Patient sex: M
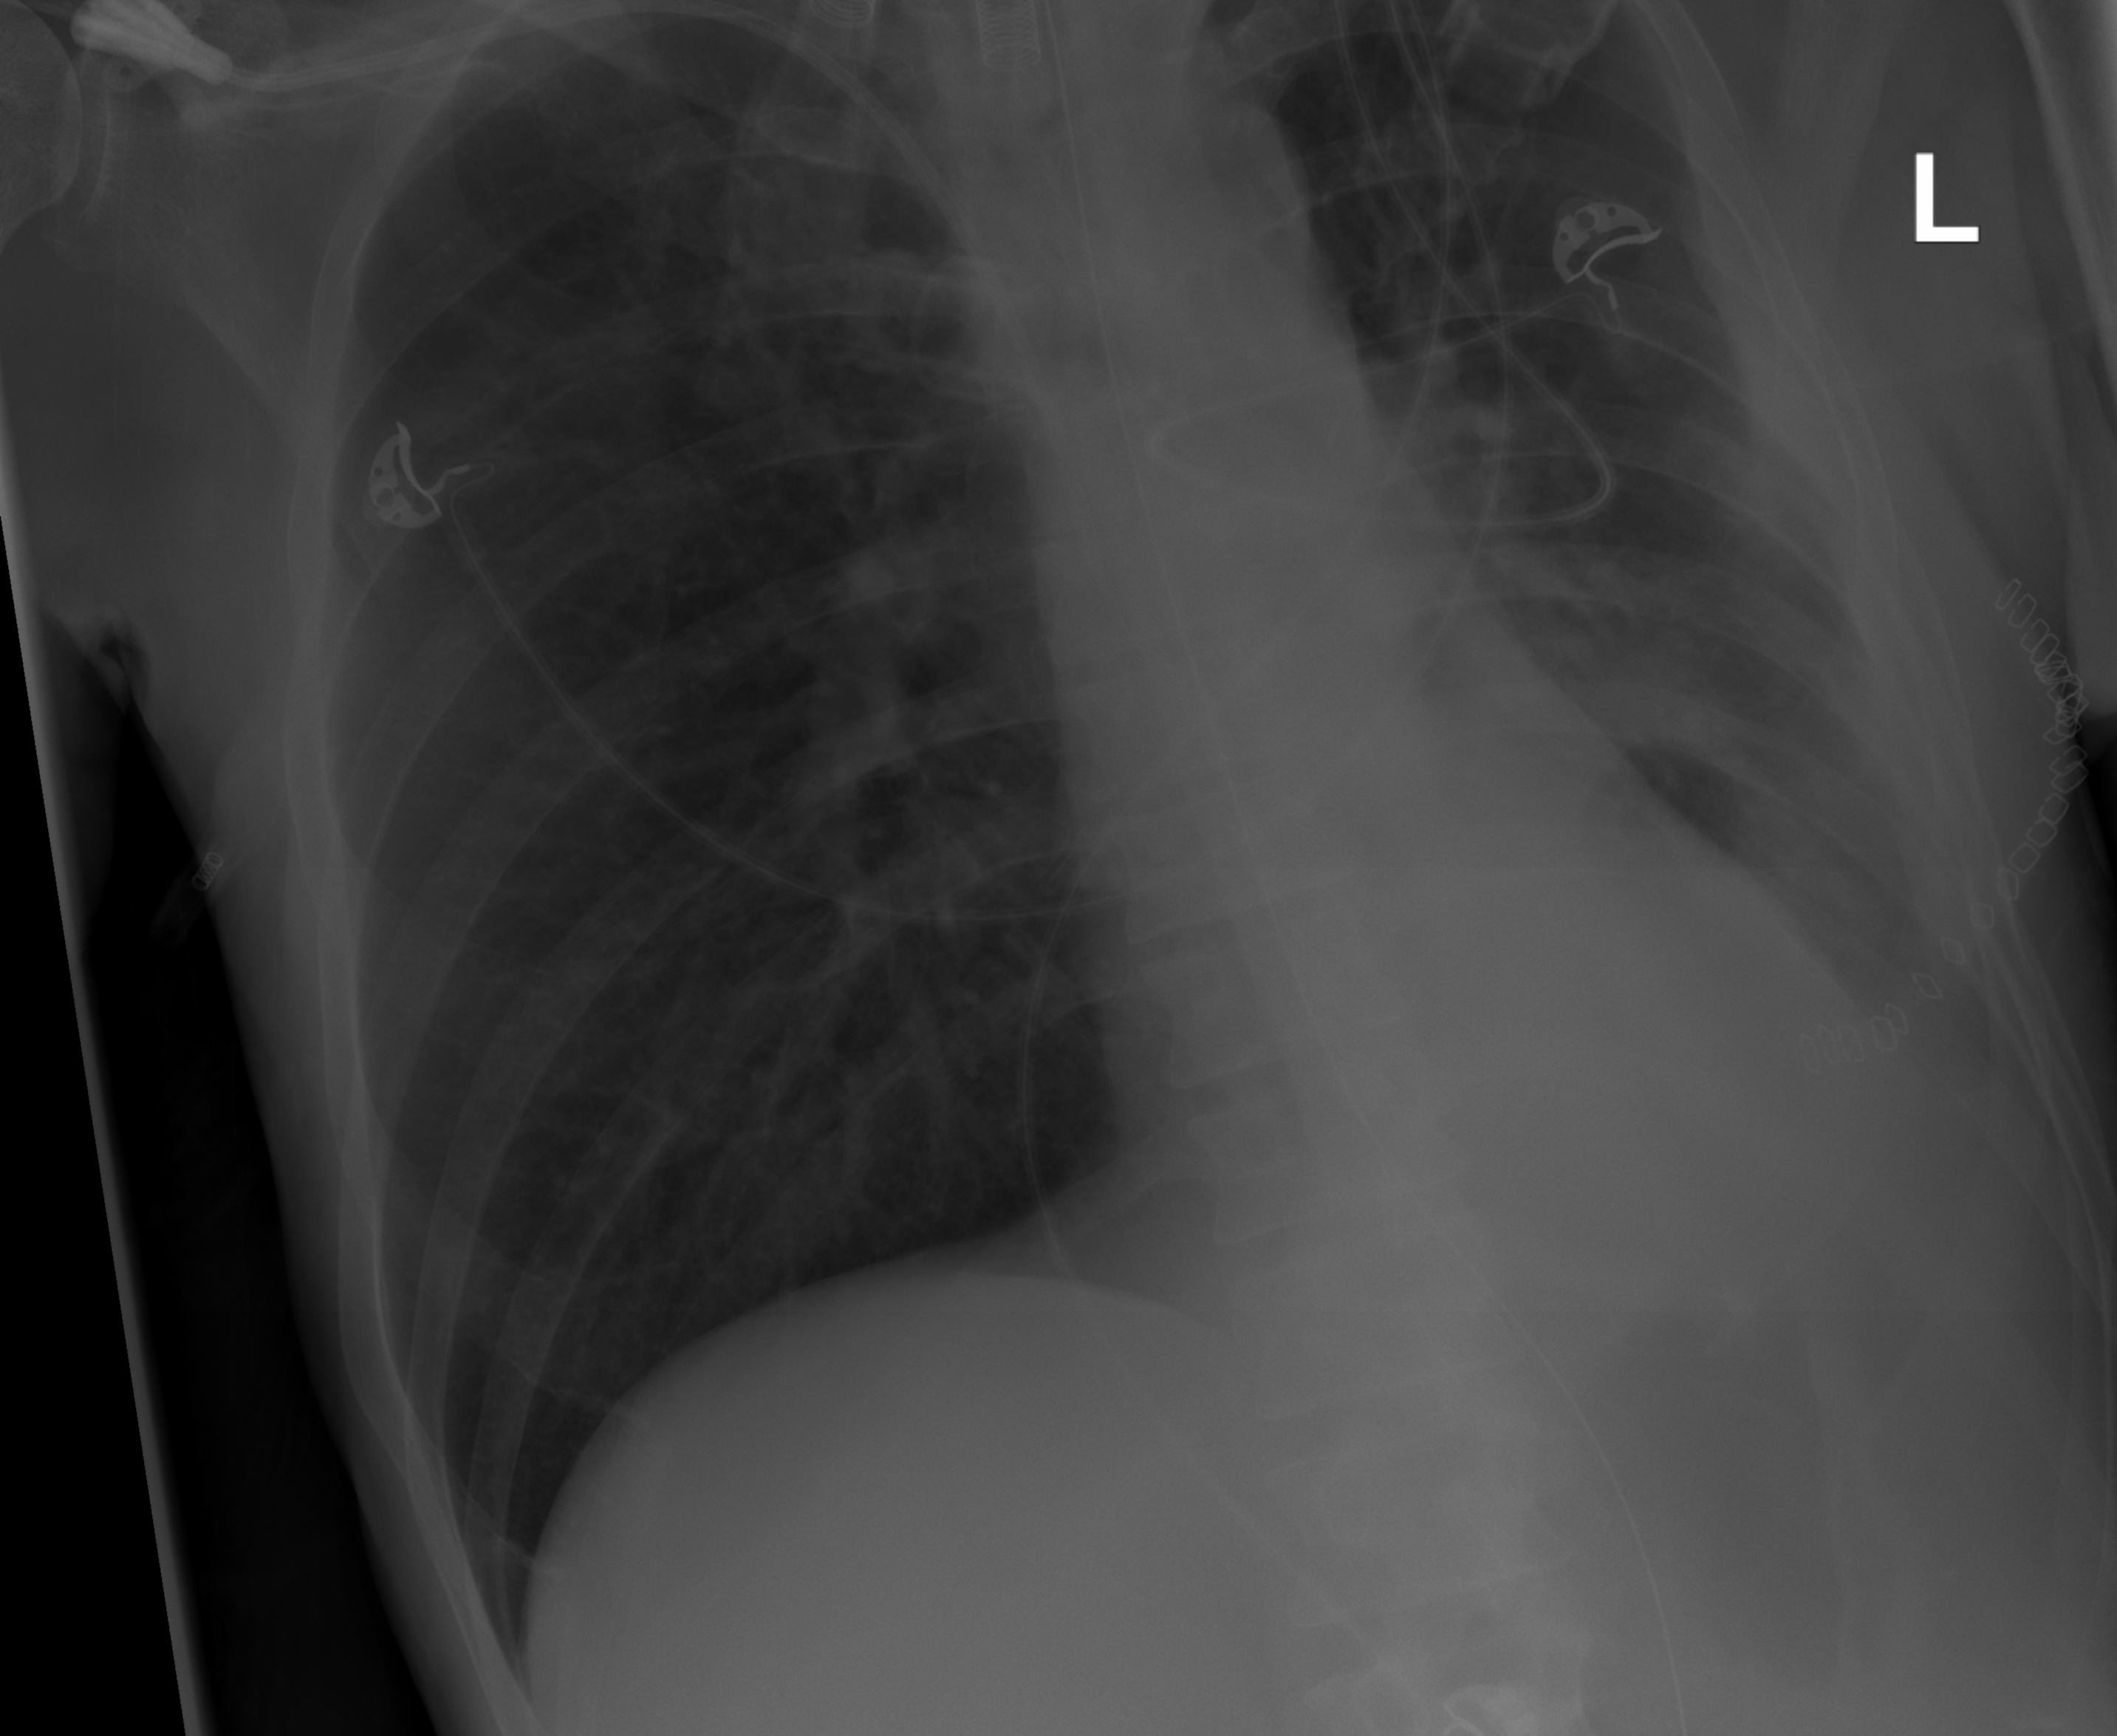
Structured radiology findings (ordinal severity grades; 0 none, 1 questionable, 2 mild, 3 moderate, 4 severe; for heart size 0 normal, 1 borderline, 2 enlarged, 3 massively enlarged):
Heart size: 0
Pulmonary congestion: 0
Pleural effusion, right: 0
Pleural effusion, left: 2
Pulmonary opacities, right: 0
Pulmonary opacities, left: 0
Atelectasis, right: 0
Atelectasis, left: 2